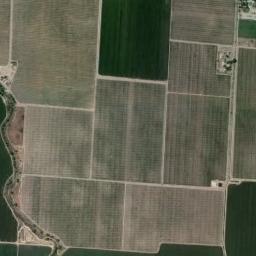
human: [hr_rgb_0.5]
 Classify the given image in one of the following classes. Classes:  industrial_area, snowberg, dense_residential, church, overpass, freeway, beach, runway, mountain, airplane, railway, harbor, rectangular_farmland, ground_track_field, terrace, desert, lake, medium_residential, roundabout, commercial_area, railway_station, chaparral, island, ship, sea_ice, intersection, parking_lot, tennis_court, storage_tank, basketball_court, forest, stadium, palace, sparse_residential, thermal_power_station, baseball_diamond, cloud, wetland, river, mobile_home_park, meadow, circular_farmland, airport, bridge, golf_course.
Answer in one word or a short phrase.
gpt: rectangular_farmland